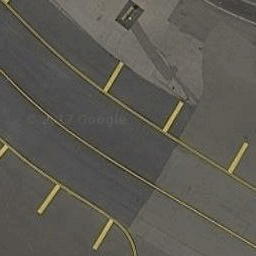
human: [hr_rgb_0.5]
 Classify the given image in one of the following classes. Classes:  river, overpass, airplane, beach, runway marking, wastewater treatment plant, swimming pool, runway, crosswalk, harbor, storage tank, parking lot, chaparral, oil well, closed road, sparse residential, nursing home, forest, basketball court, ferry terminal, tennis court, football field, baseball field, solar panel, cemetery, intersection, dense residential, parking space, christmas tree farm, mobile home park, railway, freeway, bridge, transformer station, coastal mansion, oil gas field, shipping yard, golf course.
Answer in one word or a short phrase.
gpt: runway marking